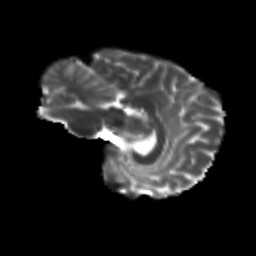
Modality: T2w
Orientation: sagittal
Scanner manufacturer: siemens
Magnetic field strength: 3 T
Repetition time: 9.2 s
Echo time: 0.084 s